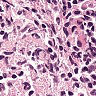
Metastatic tissue present: no